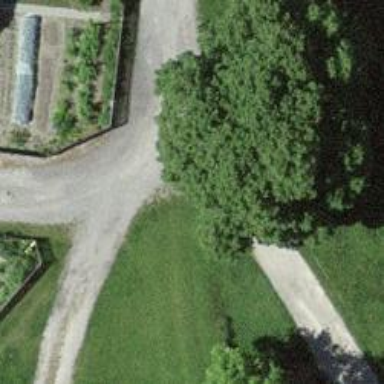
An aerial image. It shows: Paved driveway designated as service road.